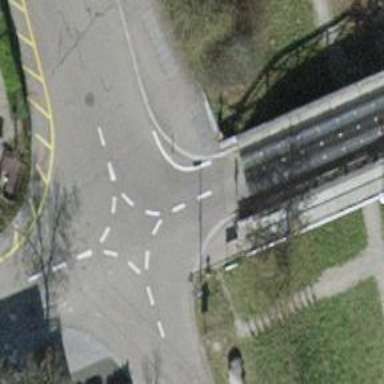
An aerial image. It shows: Residential road with metal grid bridge.